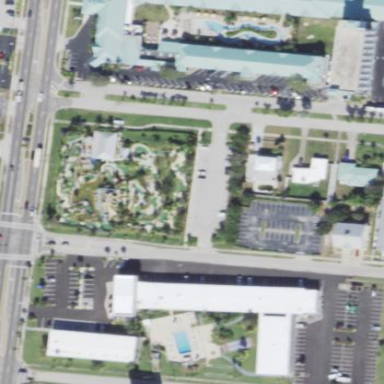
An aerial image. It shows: Miniature golf course.